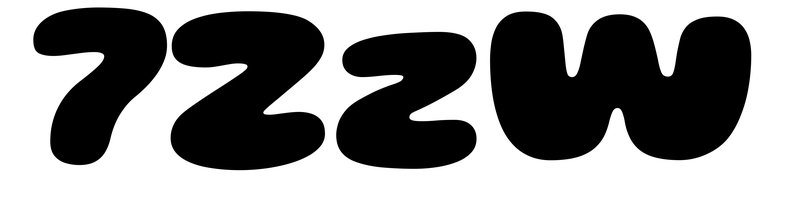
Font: Gluten_Black